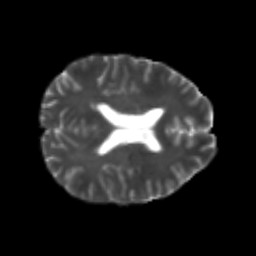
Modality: T2w
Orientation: axial
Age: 24
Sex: male
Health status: healthy
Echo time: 0.074 s